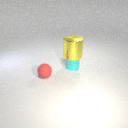
small cyan rubber cylinder below large yellow metal cylinder